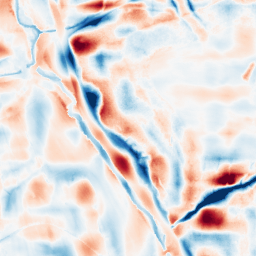
Category: wavelet
Decomposition family: wavelet_dwt
Decomposition parameters: wavelet: coif2
level: 5
Upsampling method: lanczos
Upsampling parameters: scale: 2
Upsampling scale: 2